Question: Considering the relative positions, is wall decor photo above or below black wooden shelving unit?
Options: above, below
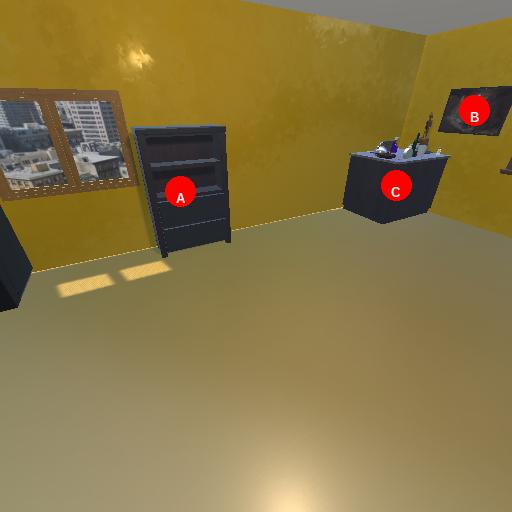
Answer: above